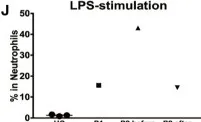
Apoptosis of human neutrophils analyzed using annexin V and propidium iodide staining. Late apoptotic neutrophils. Among total neutrophils after culture with LPS for 16 h.
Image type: pathology (immunostaining)